Field crop: tomato
Growth stage: 2
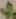
Species: solanum